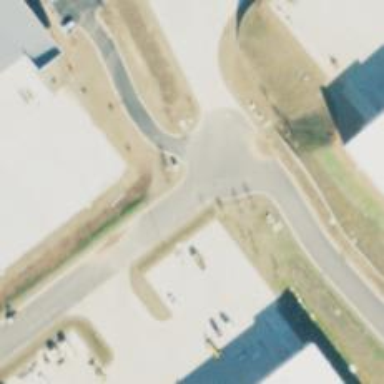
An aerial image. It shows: Marked crossing on footway.